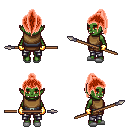
a pixel art fantasy rpg character, female body template, orc, green skin, leather chest armor, metal pants, red long topknot hairstyle, gold gloves, white slippers, spear, four views (front, back, left, right), 2x2 character sprite sheet, small pixel art, hard edges, no anti-aliasing